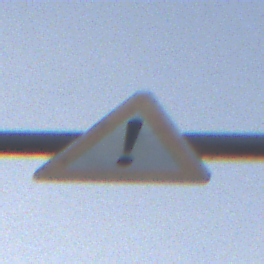
Verkehrszeichen: Gefahrenstelle
Umgebung: Outdoor, Nature
Tageszeit: SunriseSunset
Wetter: PartlyCloudy
Licht: Natural
Jahreszeit: NotSpecified
Kontrast: HighContrast